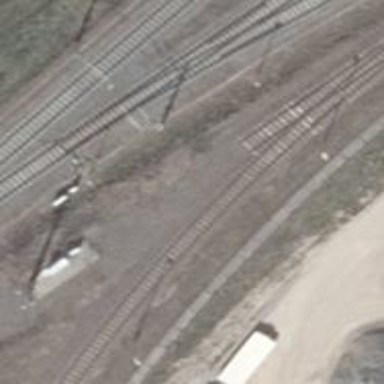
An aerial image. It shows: Railway spur service.